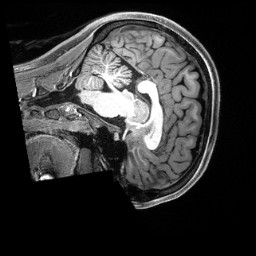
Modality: T1w
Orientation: sagittal
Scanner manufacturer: siemens
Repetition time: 2.5 s
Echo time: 0.00231 s